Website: slack
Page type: stored-credit-cards
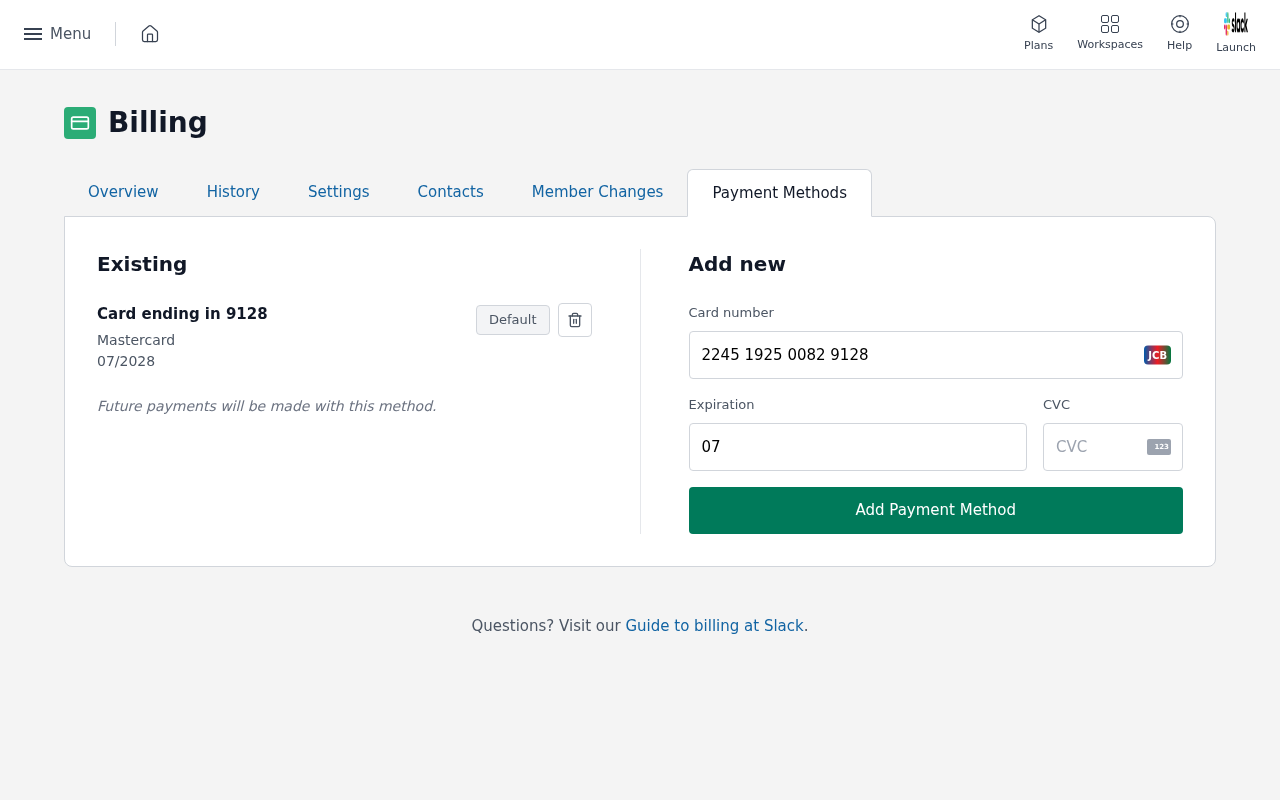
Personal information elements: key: PII_CARD_CVV
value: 309
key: PII_CARD_EXPIRY
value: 07/2028
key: PII_CARD_EXPIRY
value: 07/28
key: PII_CARD_LAST4
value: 9128
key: PII_CARD_NUMBER
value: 2245 1925 0082 9128
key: PII_CARD_TYPE
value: Mastercard